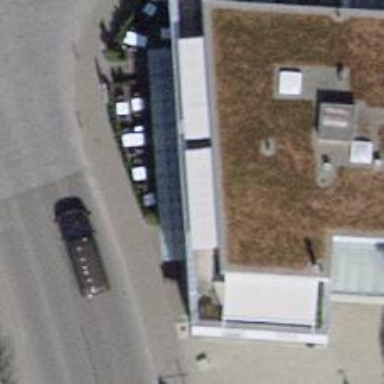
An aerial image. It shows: Restaurant.